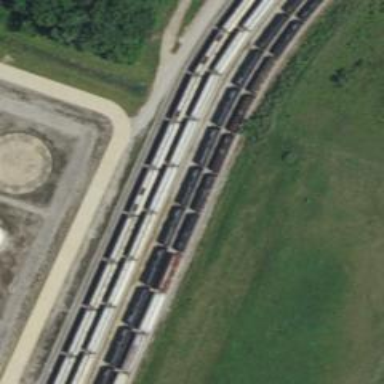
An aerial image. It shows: Rail spur service.